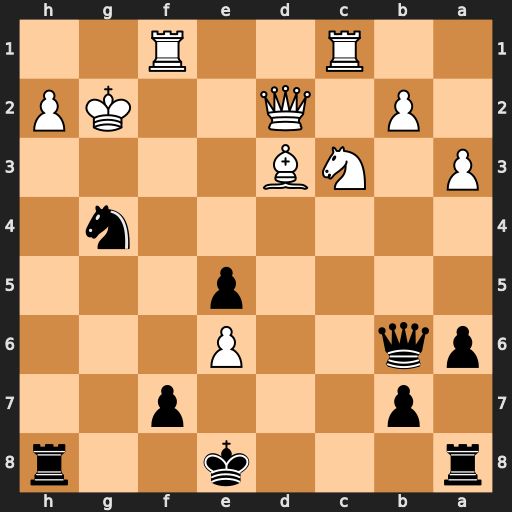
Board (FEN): r3k2r/1p3p2/pq2P3/4p3/6n1/P1NB4/1P1Q2KP/2R2R2
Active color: b
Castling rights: kq
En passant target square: -
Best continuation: Rxh2+ Kg3 Rxd2